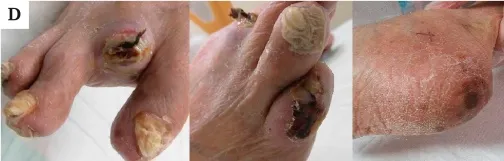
Angiography of an iatrogenic arteriovenous fistula in first to third sessions of endovascular therapy, and delayed wound healing in the right foot. (E) Final angiogram after revascularisation of the posterior tibial artery in the third session procedure (yellow arrowhead = severe steal phenomenon through the arteriovenous fistula).
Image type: medical_photograph (other_medical_photograph)